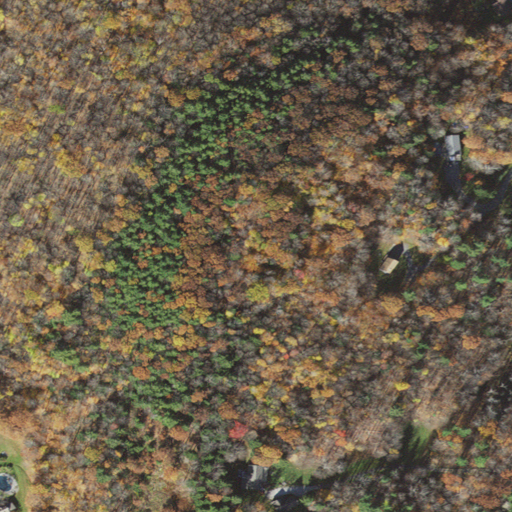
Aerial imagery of mountain in Massachusetts named Osceola Mountain containing deciduous forest, mixed forest, woody wetlands, shrub, open development, and low intensity development